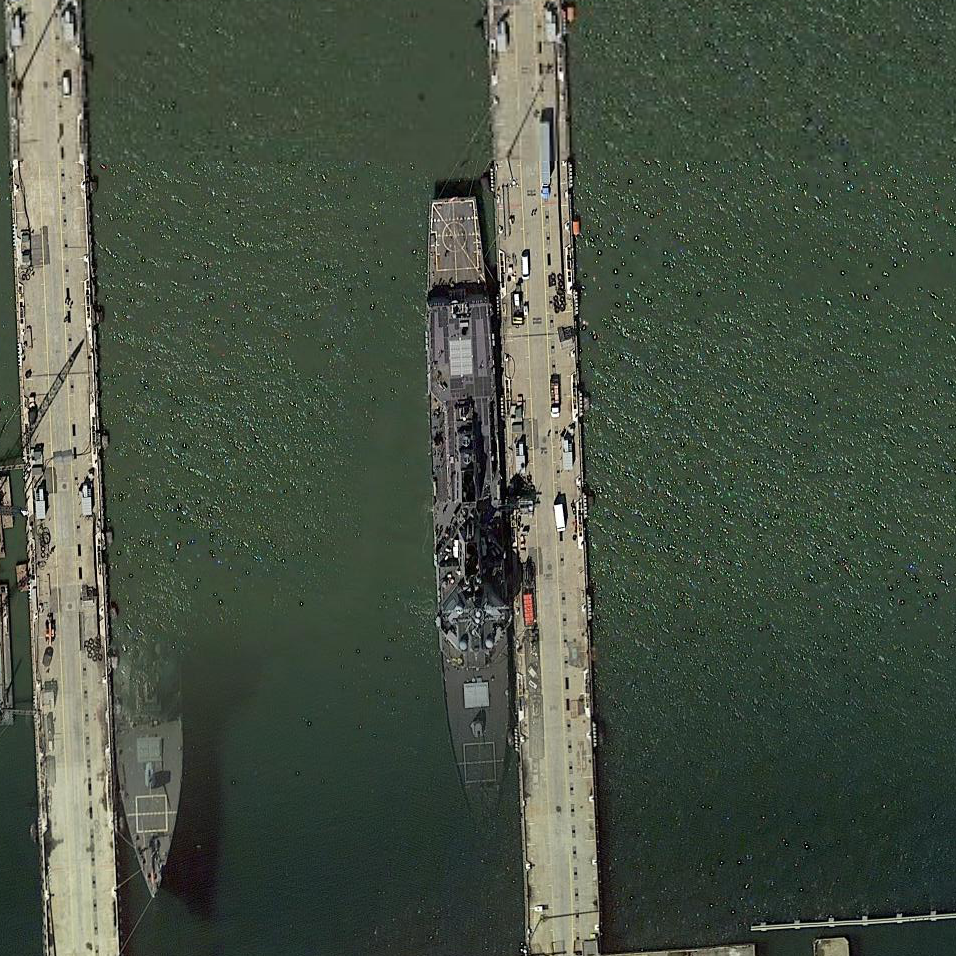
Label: destroyer